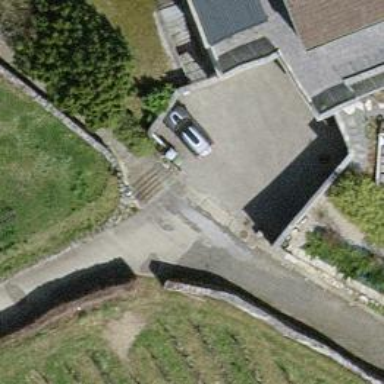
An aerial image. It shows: Steps with paved surface.